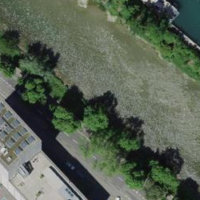
EUNIS habitat code: 55
Species observed at this site:
Chroicocephalus ridibundus
Tachymarptis melba
Fulica atra
Columba palumbus
Anas platyrhynchos
Mergus merganser